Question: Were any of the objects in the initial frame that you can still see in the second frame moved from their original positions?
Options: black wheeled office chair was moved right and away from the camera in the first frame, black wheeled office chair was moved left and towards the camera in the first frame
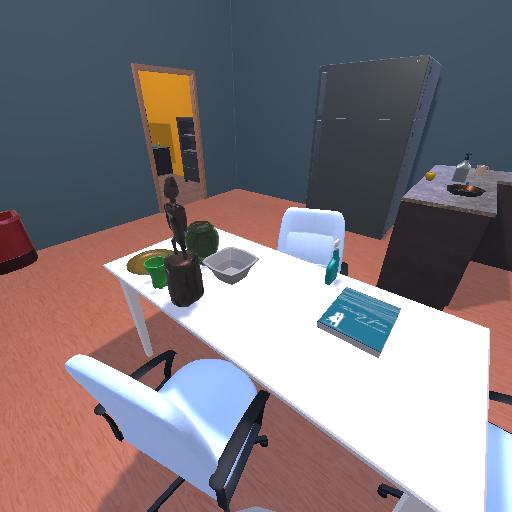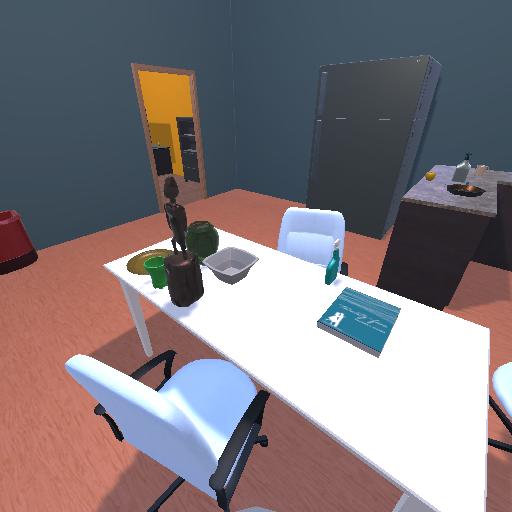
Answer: black wheeled office chair was moved right and away from the camera in the first frame